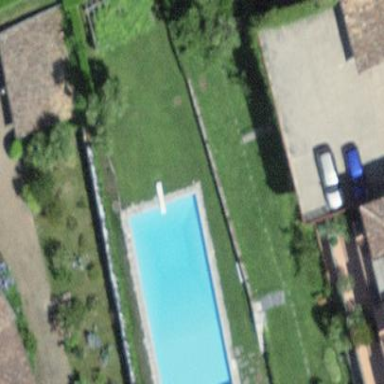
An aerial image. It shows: Swimming pool located in leisure land.